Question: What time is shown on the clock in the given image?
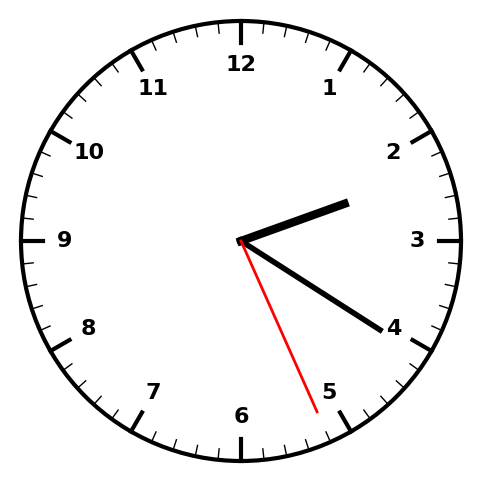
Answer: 02:20:26